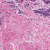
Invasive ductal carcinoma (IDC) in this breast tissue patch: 0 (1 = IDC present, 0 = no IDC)